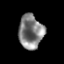
Tissue: prostate
Cell type: T cells
Senescence score: 0.3047
Nuclear area (px): 810
Mean DAPI intensity: 130.096